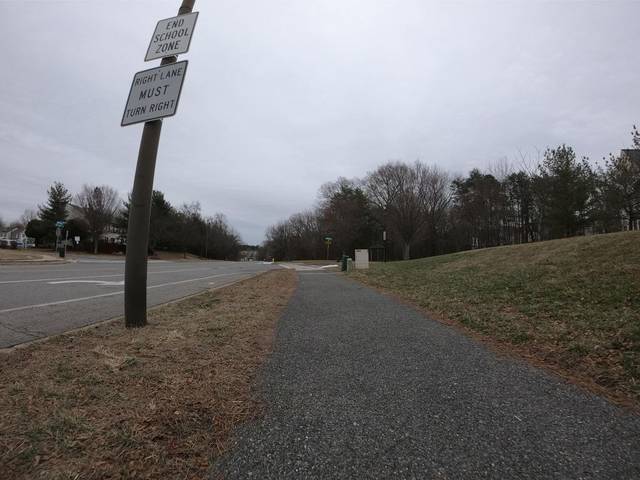
Region: United States
Coordinates: 39.104, -76.705